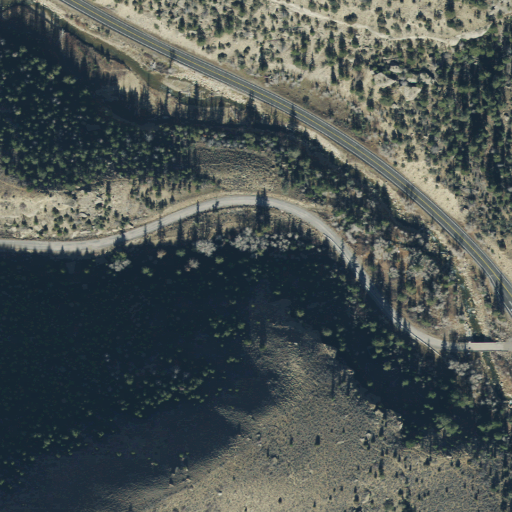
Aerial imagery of valley in Utah named Crandall Canyon containing evergreen forest, open development, low intensity development, medium intensity development, herbaceous wetlands, open water, and shrub